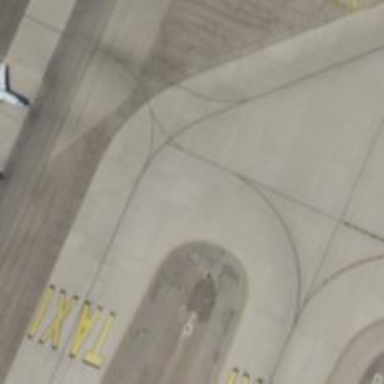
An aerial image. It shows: View of taxiway at the airport.